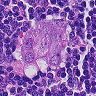
Metastatic tissue present: yes